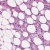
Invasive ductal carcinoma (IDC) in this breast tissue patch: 1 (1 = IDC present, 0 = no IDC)